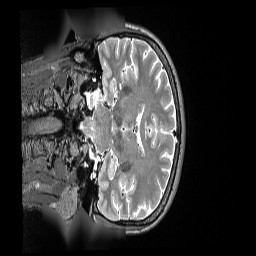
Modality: T2w
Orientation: coronal
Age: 61
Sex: female